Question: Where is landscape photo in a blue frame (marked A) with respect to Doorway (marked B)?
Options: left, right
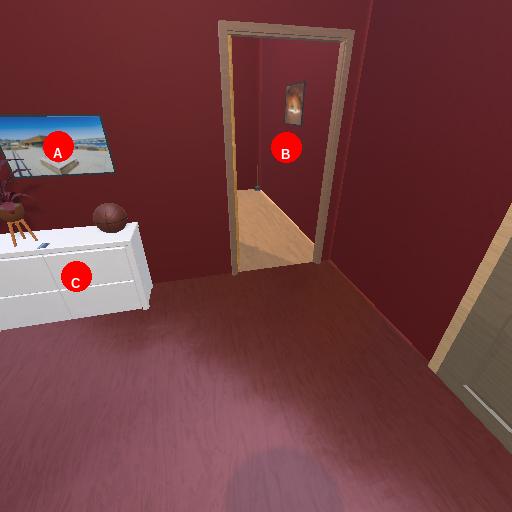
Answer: left